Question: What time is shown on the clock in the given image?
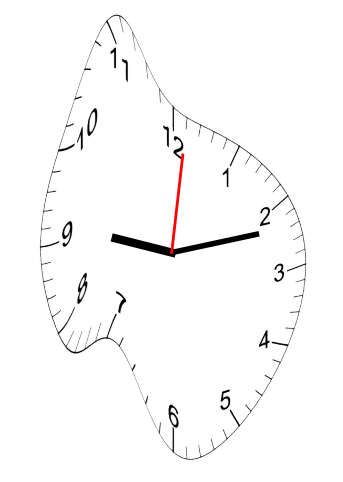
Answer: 09:12:01